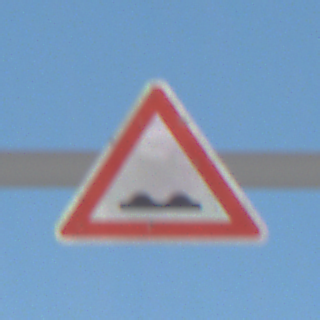
Verkehrszeichen: UnebeneFahrbahn
Umgebung: Outdoor, Nature
Tageszeit: Midday
Wetter: Clear
Licht: Natural
Jahreszeit: NotSpecified
Kontrast: HighContrast